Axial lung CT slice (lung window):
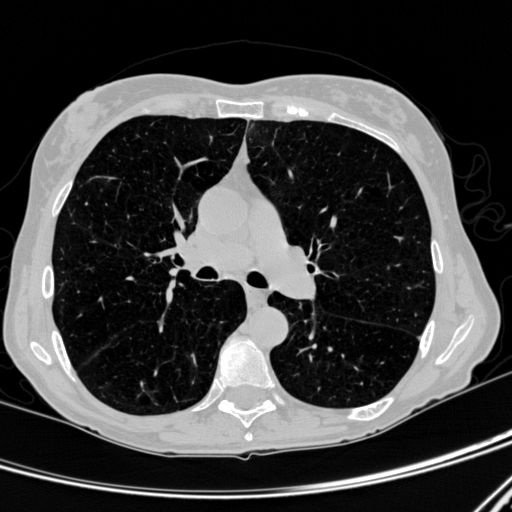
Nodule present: no